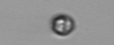
Label: nanoplankton_mix